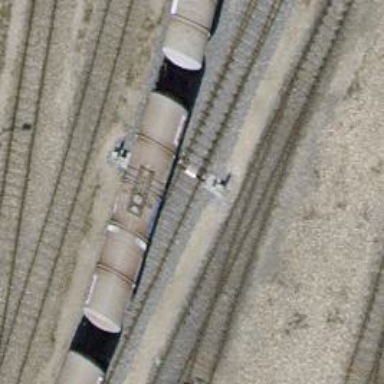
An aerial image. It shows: Railway switch.